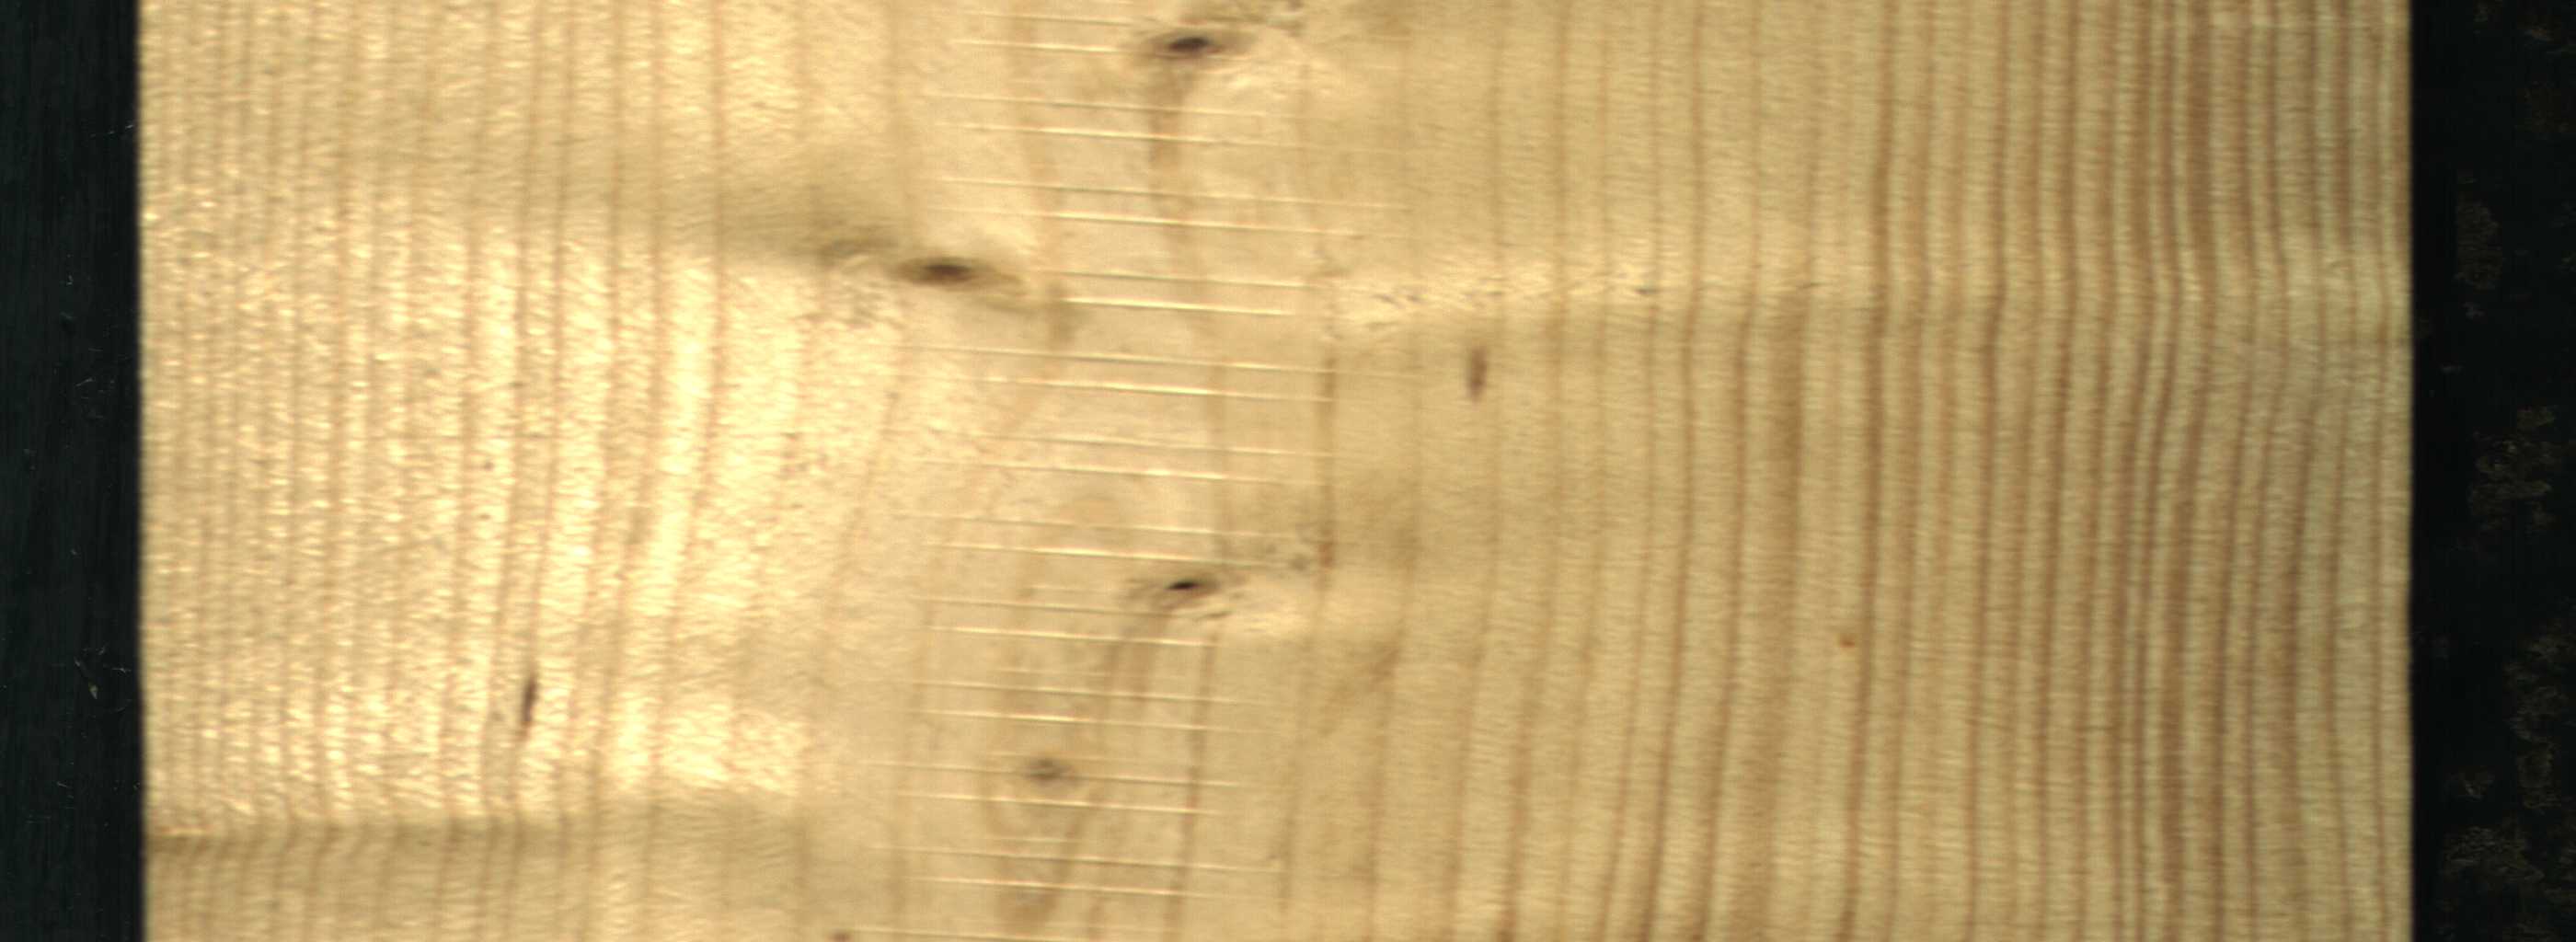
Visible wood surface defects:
Dead_Knot
Live_Knot
Live_Knot